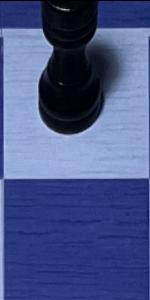
Label: Empty